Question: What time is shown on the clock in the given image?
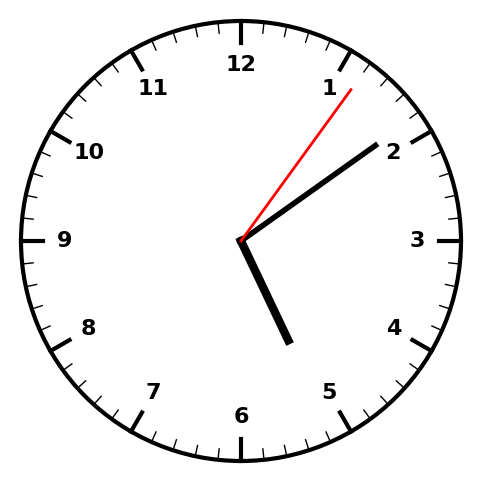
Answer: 05:09:06